Question: I am trying to make a query for a sales report, the code I have works excellent in the aspect that it returns the correct result, however I think it can be greatly improved since I am using multiple queries to generate the columns "Total_Productos", "Total_Servicios " and "Total", I have tried some ways to adjust it but I would like to hear some advice, I attach the code and the result it shows
'''
SELECT f.numero, f.fecha, CONCAT(c.nombre, ' ', c.apellido) AS Cliente,
(SELECT GROUP_CONCAT(' x', CONVERT(fp2.cantidad, CHAR(10)), ' ', nombre) AS Product
FROM facturas_productos fp2
INNER JOIN productos ON productos.codigo = fp2.productos_codigo
WHERE fp2.facturas_numero = fp.facturas_numero) AS Productos,
TRUNCATE((SELECT SUM(fp2.cantidad * productos.precio_venta) AS T_Producto
FROM facturas_productos fp2
INNER JOIN productos ON productos.codigo = fp2.productos_codigo
WHERE fp2.facturas_numero = fp.facturas_numero), 2) AS Total_Productos,
(SELECT GROUP_CONCAT(CONCAT(' x', CONVERT(fs2.cantidad, CHAR(10)), ' ', nombre))
FROM facturas_servicios fs2
INNER JOIN servicios ON servicios.codigo = fs2.servicios_codigo
WHERE fs2.facturas_numero = fs.facturas_numero) AS Servicios,
TRUNCATE((SELECT SUM(fs2.cantidad * servicios.precio) AS T_Servicio
FROM facturas_servicios fs2
INNER JOIN servicios ON servicios.codigo = fs2.servicios_codigo
WHERE fs2.facturas_numero = fs.facturas_numero), 2) AS Total_Servicios,
TRUNCATE((SELECT SUM(fs2.cantidad * servicios.precio) AS T_Servicio
FROM facturas_servicios fs2
INNER JOIN servicios ON servicios.codigo = fs2.servicios_codigo
WHERE fs2.facturas_numero = fs.facturas_numero) +
(SELECT SUM(fp2.cantidad * productos.precio_venta) AS T_Producto
FROM facturas_productos fp2
INNER JOIN productos ON productos.codigo = fp2.productos_codigo
WHERE fp2.facturas_numero = fp.facturas_numero), 2) AS Total
FROM facturas f
INNER JOIN clientes c ON c.ID = f.clientes_ID
INNER JOIN facturas_productos fp ON fp.facturas_numero = f.numero
INNER JOIN facturas_servicios fs ON fs.facturas_numero = f.numero
WHERE f.fecha BETWEEN "2023-01-01" AND "2023-02-04"
GROUP BY f.numero, fp.facturas_numero, fs.facturas_numero, f.fecha, c.nombre, c.apellido
ORDER BY f.numero ASC;
'''
Result from the query above:

I tried to take from the previous queries the values to calculate the total, however it gave me another unexpected result (generated an error/wrong value), i.e:
'''
(SELECT GROUP_CONCAT(CONCAT(' x', CONVERT(fs2.cantidad, CHAR(10)), ' ', nombre)), fs2.cantidad * servicios.precio AS Monto
FROM facturas_servicios fs2
INNER JOIN servicios ON servicios.codigo = fs2.servicios_codigo
WHERE fs2.facturas_numero = fs.facturas_numero) AS Servicios
'''
generates:
<URL>
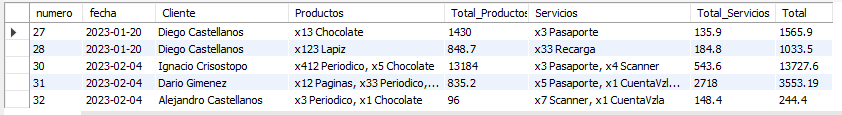
Answer: If you are running MySQL >= 8.0.14, you can move your correlated sub-queries to <URL> -
'''
SELECT f.numero, f.fecha, CONCAT(c.nombre, ' ', c.apellido) AS Cliente,
fp.Productos, fp.Total_Productos,
fs.Servicios, fs.Total_Servicios,
IFNULL(fs.Total_Servicios, 0) + IFNULL(fp.Total_Productos, 0) AS Total
FROM facturas f
INNER JOIN clientes c ON c.ID = f.clientes_ID
LEFT JOIN LATERAL (
SELECT
GROUP_CONCAT('x', fp2.cantidad, ' ', nombre SEPARATOR ', ') AS Productos,
SUM(fp2.cantidad * productos.precio_venta) AS Total_Productos
FROM facturas_productos fp2
INNER JOIN productos ON productos.codigo = fp2.productos_codigo
WHERE fp2.facturas_numero = f.numero
) fp ON 1 = 1
LEFT JOIN LATERAL (
SELECT
GROUP_CONCAT('x', fs2.cantidad, ' ', nombre SEPARATOR ', ') AS Servicios,
SUM(fs2.cantidad * servicios.precio) AS Total_Servicios
FROM facturas_servicios fs2
INNER JOIN servicios ON servicios.codigo = fs2.servicios_codigo
WHERE fs2.facturas_numero = f.numero
) fs ON 1 = 1
WHERE f.fecha BETWEEN '2023-01-01' AND '2023-02-04'
ORDER BY f.numero ASC;
'''
I have changed the joins to 'LEFT JOIN LATERAL' as I assume it is possible for an invoice to contain products but not services, and vice versa.
An alternative approach, which does not require MySQL >= 8.0.14, is to aggregate all the products and services in their derived tables, instead of doing the lateral join -
'''
SELECT f.numero, f.fecha, CONCAT(c.nombre, ' ', c.apellido) AS Cliente,
fp.Productos, fp.Total_Productos,
fs.Servicios, fs.Total_Servicios,
IFNULL(fs.Total_Servicios, 0) + IFNULL(fp.Total_Productos, 0) AS Total
FROM facturas f
INNER JOIN clientes c ON c.ID = f.clientes_ID
LEFT JOIN (
SELECT
fp.facturas_numero,
GROUP_CONCAT('x', fp.cantidad, ' ', nombre SEPARATOR ', ') AS Productos,
SUM(fp.cantidad * productos.precio_venta) AS Total_Productos
FROM facturas_productos fp
INNER JOIN productos ON productos.codigo = fp.productos_codigo
GROUP BY fp.facturas_numero
) fp ON f.numero = fp.facturas_numero
LEFT JOIN (
SELECT
fs.facturas_numero,
GROUP_CONCAT('x', fs.cantidad, ' ', nombre SEPARATOR ', ') AS Servicios,
SUM(fs.cantidad * servicios.precio) AS Total_Servicios
FROM facturas_servicios fs
INNER JOIN servicios ON servicios.codigo = fs.servicios_codigo
GROUP BY fs.facturas_numero
) fs ON f.numero = fs.facturas_numero
WHERE f.fecha BETWEEN '2023-01-01' AND '2023-02-04'
ORDER BY f.numero ASC;
'''
This may be a little bit faster when retrieving all invoices but will probably be slower when retrieving a small subset of a large number of invoices.
And here's a <URL>